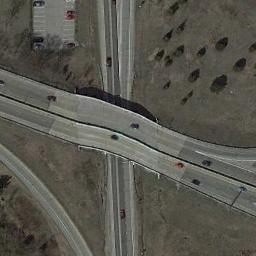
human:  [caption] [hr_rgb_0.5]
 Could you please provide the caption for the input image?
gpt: The overpass is next to the bare land with some cars .

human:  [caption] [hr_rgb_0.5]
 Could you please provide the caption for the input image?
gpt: The cross-line overpass is over the roads and a parking lot is next to the overpass .

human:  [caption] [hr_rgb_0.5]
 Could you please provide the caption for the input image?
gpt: Several cars are on the overpass .

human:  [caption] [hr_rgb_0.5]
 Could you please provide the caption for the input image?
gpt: Here is an S-shaped overpass .

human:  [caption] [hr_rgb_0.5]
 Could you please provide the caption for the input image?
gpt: There are some bare land and a parking lot beside the overpass .